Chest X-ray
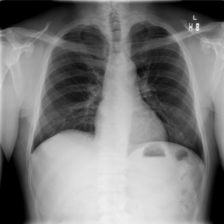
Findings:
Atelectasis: negative
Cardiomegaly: negative
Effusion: negative
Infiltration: negative
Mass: negative
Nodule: negative
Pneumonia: negative
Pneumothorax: negative
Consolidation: negative
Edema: negative
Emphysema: negative
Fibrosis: negative
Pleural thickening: positive
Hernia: negative